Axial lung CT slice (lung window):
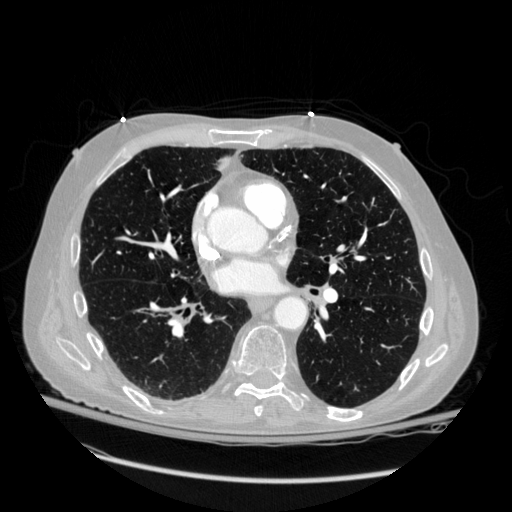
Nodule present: no